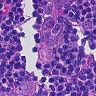
Metastatic tissue present: yes